Field crop: maize
Growth stage: 2
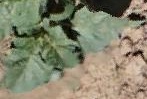
Species: datura